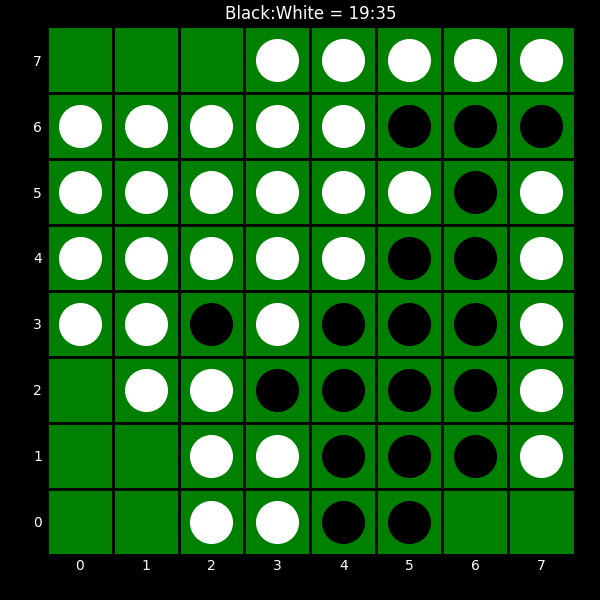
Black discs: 19
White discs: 35